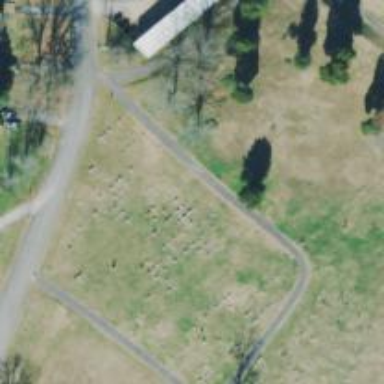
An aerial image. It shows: Cemetery.